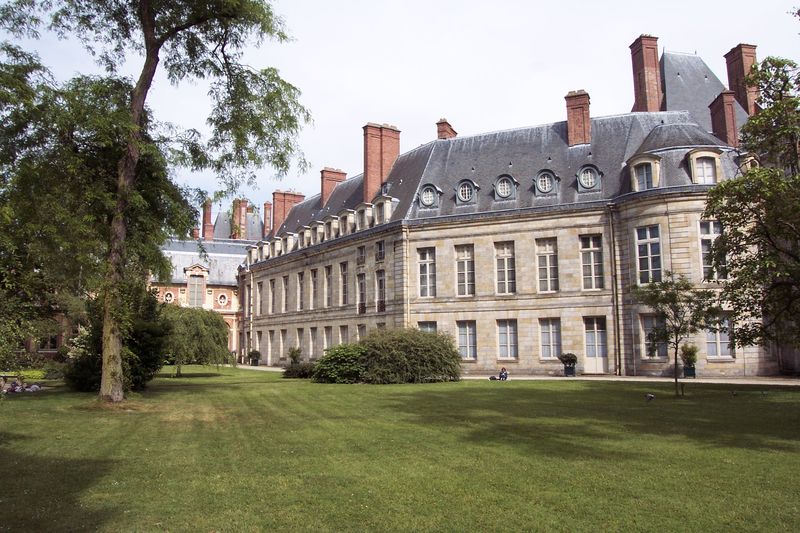
Titel: Schloss Fontainebleau unter Franz I.
Künstler: Gilles Le Breton
Standort: Fontainebleau, Schloss (EU - F)
Schlagwörter: baum, blau, flügel, himmel, laub, schatten, bäume, fenster, grau, licht, dach, gebäude, haus, park, rasen, rot, schloss, weg, wiese, beige, architektur, mensch, stein, busch, gitter, sträucher, person, kamin, kamine, schornstein, garten, fassade, dächer, schornsteine, farbe, bank, anbau, foto, sprossen, palast, dachfenster, gauben, gaube, außenansicht, vorgarten, gemäht, ziegle, rauchfang, rauchfänge, dachlucken